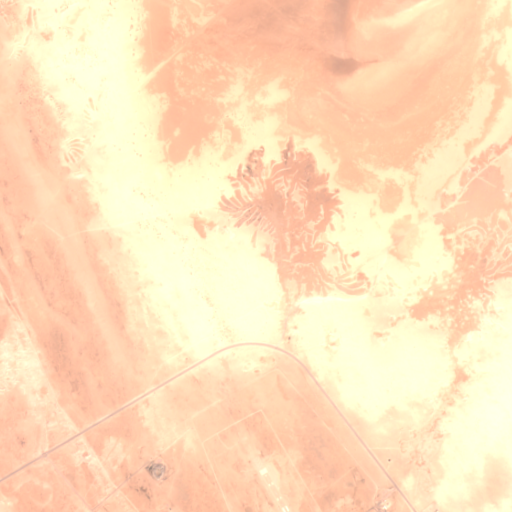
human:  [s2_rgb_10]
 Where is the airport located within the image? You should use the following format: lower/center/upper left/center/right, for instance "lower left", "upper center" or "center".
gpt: The airport is located in the lower of the image.
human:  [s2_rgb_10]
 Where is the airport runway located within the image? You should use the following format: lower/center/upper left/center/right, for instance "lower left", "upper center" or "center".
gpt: The airport runway is located in the lower right of the image.
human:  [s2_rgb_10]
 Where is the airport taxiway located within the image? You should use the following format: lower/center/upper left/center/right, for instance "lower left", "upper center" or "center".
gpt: The airport taxiway is located in the lower center of the image.
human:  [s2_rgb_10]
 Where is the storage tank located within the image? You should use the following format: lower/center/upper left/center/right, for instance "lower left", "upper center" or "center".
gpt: The storage tank is located in the lower right of the image.
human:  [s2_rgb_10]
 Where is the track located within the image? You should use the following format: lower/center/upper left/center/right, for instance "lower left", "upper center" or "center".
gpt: There is no track in the image.